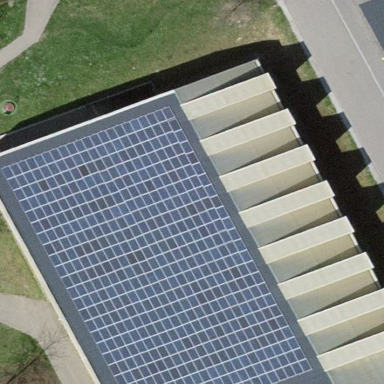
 consisting of solar photovoltaic panels."